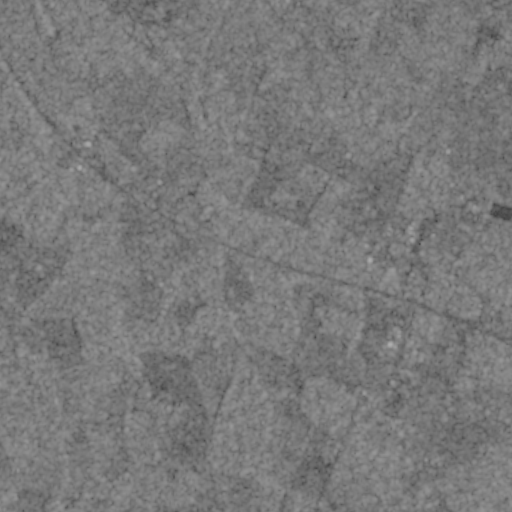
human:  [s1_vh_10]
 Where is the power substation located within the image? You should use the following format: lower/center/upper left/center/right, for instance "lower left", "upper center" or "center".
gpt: The power substation is located in the center right of the image.
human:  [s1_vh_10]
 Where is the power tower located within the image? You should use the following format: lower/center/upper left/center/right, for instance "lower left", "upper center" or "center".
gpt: There is no power tower in the image.

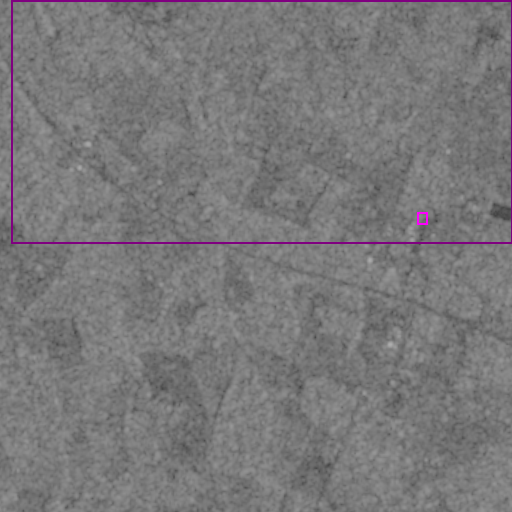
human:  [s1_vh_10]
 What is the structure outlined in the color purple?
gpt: The structure outlined in purple is a crop field.
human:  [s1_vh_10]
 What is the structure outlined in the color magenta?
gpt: The structure outlined in magenta is a power substation.
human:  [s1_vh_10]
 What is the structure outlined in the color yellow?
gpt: There is no yellow outline.